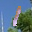
Label: 1